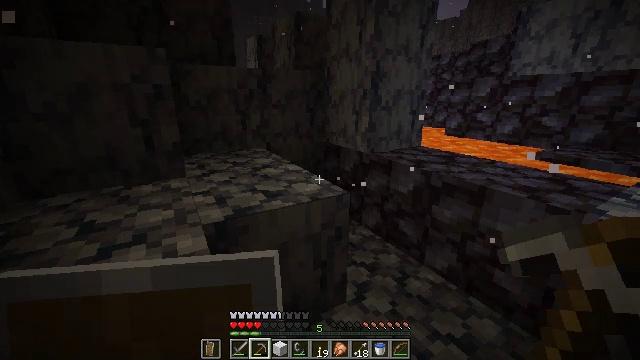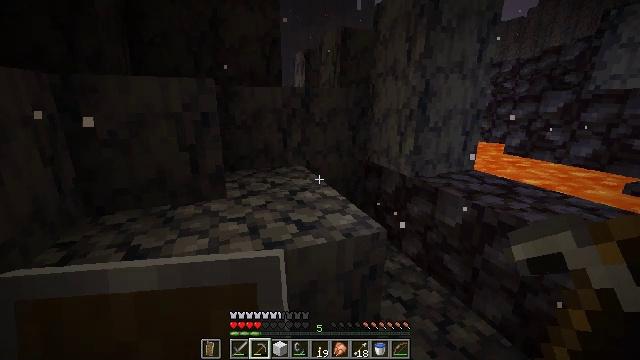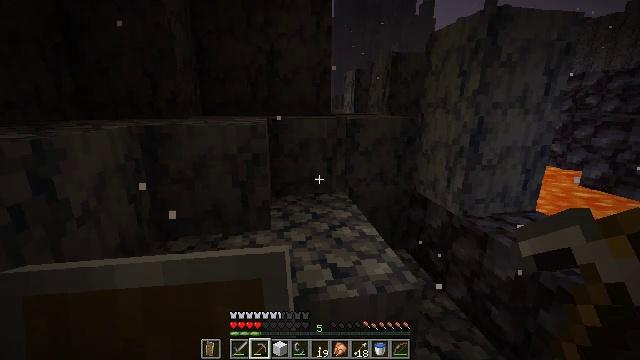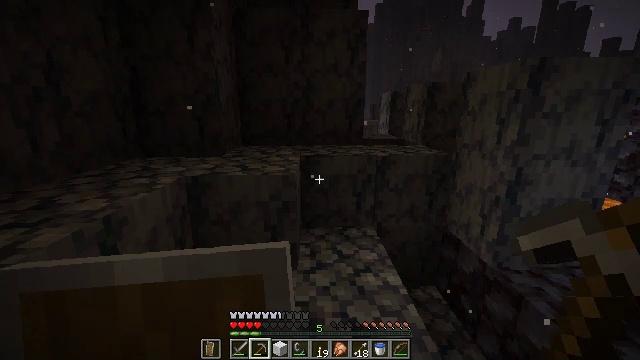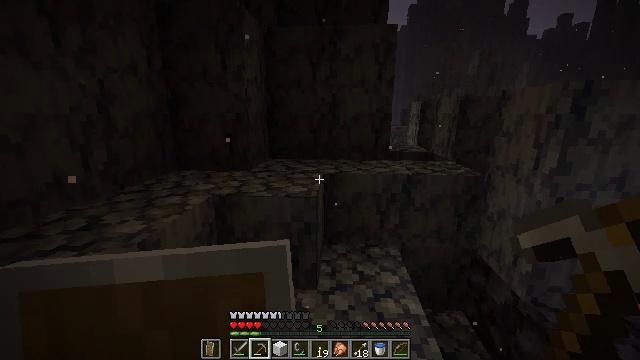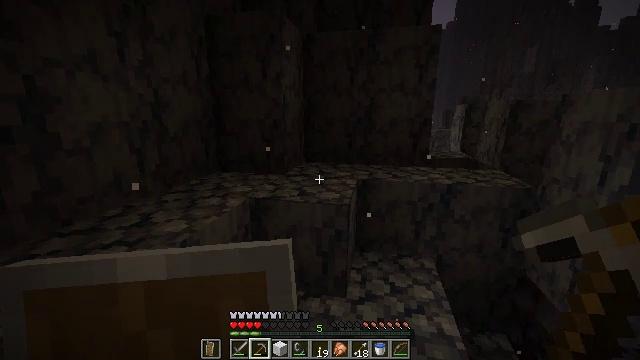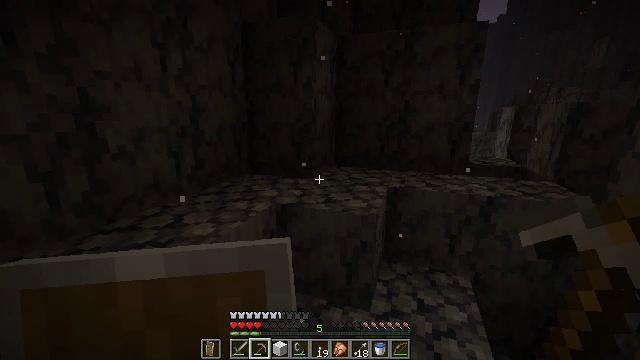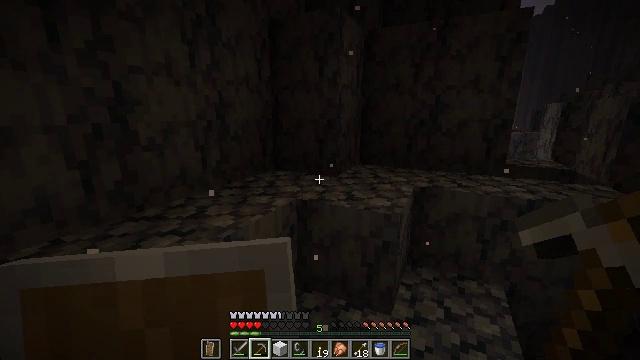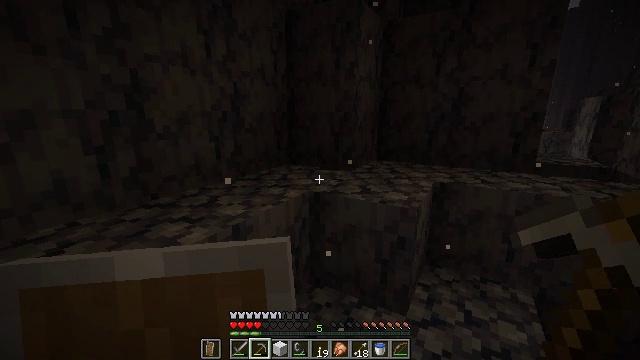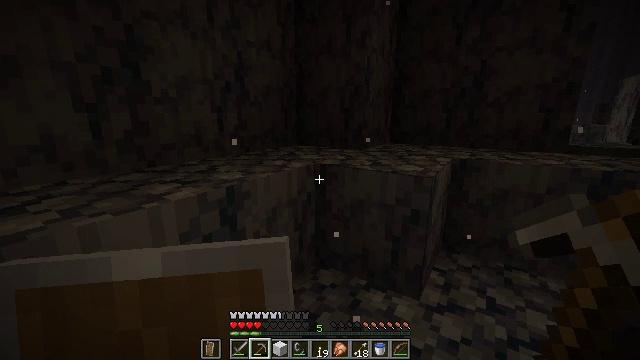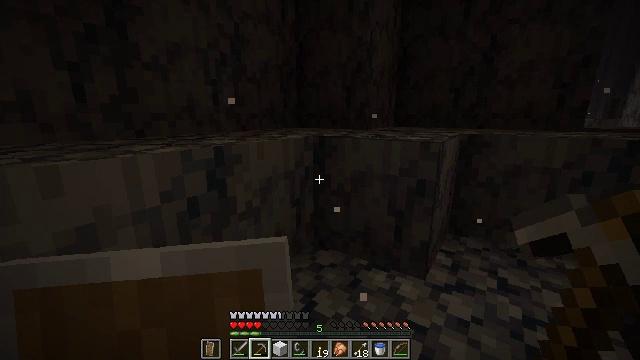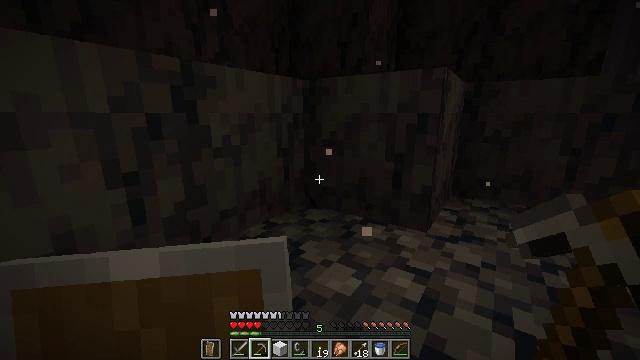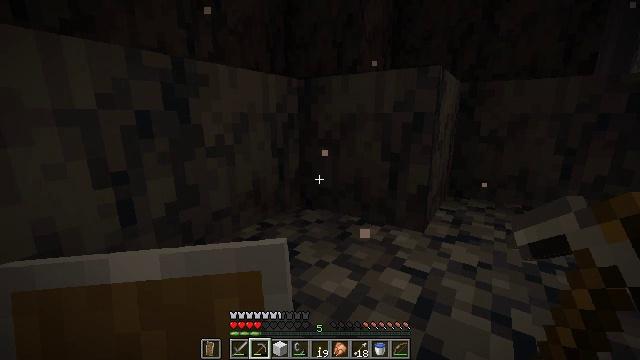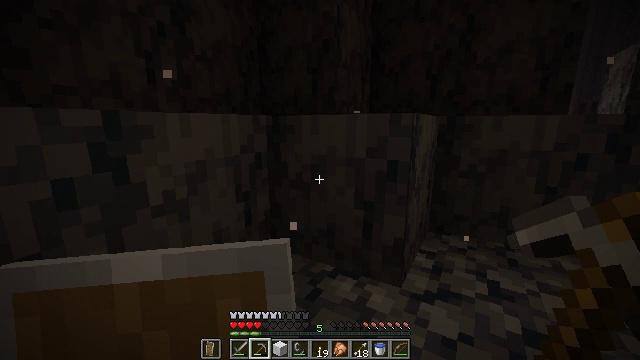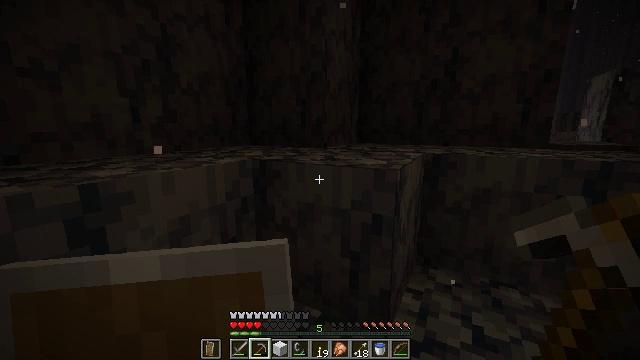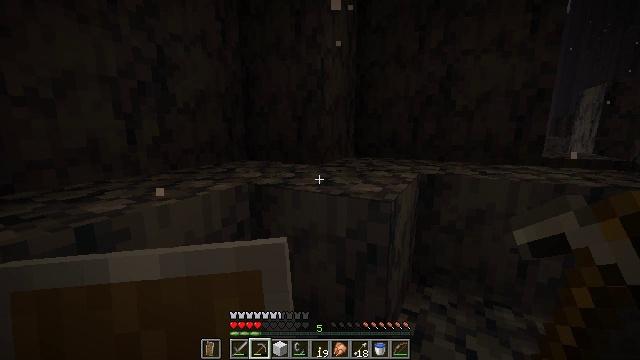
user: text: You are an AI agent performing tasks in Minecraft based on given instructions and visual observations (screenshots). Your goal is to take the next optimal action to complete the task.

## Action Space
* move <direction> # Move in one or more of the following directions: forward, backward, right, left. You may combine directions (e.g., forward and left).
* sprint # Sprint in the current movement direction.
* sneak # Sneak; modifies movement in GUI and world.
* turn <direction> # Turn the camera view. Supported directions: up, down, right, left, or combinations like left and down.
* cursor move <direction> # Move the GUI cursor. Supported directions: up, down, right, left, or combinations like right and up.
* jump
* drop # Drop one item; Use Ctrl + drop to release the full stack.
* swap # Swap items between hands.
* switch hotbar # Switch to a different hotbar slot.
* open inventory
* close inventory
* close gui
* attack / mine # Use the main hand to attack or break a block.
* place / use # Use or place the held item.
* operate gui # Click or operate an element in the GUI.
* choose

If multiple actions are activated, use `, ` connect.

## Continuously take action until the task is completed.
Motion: motion action
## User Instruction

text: Mine the basalt in the Nether.
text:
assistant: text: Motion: move forward, turn left and up, jump
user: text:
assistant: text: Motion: move forward, turn left, jump
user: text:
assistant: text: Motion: move forward, turn left, jump
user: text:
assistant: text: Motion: move forward, turn left, jump
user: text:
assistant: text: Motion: move forward, turn left, jump
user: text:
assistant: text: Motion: move forward, turn left
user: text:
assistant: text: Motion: move forward, turn left
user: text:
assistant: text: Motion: move forward, turn left
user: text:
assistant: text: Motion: move forward, turn left, jump
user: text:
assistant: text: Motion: move forward, jump
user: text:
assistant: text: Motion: move forward, jump
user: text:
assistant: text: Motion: move forward, jump
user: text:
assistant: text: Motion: move forward, turn right and up, jump
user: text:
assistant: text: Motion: move forward, turn right, jump
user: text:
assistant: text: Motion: move forward, jump
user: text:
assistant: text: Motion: move forward, jump
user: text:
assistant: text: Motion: move forward, jump
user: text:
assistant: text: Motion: move forward, turn right, jump
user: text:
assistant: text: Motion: move forward, jump
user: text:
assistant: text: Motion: move forward, jump
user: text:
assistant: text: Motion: move forward, jump
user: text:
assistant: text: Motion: move forward, jump
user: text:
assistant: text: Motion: move forward, jump
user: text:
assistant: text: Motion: move forward, jump
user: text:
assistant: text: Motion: move forward, jump
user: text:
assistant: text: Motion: move forward, jump
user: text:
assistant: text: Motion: move forward, jump
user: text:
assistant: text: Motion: move forward, turn right, jump
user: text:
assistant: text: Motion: move forward, jump
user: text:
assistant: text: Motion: jump